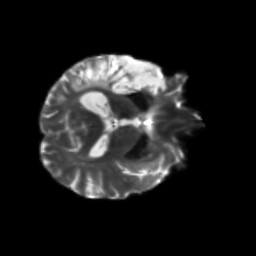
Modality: T2w
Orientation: axial
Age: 56
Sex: male
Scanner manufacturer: siemens
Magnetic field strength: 3 T
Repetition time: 5.47 s
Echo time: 0.0854 s